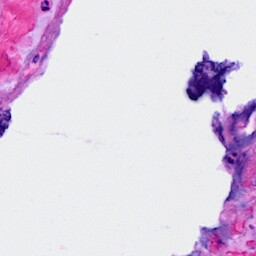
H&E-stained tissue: Ovarian